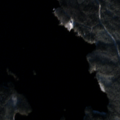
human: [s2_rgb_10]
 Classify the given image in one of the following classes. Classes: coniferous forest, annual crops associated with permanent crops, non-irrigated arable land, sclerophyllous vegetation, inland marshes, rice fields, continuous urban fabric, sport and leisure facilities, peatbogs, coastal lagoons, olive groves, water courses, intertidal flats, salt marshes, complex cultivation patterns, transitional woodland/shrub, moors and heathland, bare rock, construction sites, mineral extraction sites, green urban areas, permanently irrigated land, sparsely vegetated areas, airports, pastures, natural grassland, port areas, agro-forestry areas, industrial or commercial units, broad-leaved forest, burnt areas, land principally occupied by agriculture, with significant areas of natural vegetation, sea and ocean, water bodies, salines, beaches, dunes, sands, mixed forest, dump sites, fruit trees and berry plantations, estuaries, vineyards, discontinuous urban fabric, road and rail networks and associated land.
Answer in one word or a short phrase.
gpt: coniferous forest, water bodies